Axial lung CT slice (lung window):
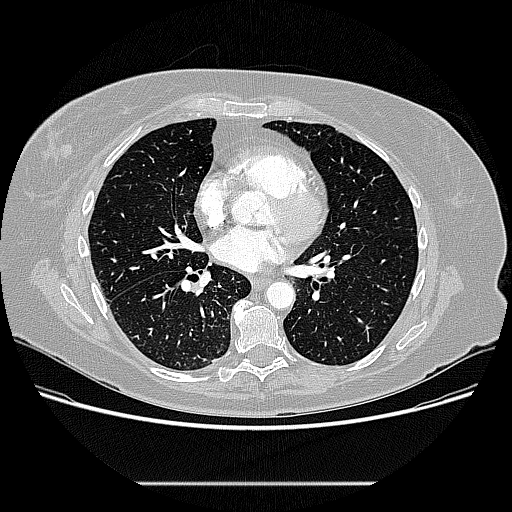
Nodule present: no